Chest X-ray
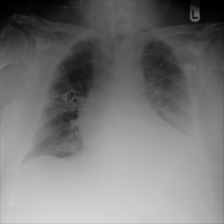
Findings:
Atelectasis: positive
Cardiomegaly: negative
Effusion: negative
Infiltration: positive
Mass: negative
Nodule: negative
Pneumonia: negative
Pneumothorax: negative
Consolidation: negative
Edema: negative
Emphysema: negative
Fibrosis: negative
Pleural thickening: negative
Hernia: negative